Question: I try to create a static function in for get
customer list in the nop database. I want to call this function in an external Console
Application. But class not contains the default constructor.
Please see the constructor code.
'''
#region Ctor
/// <summary>
/// Ctor
/// </summary>
/// <param name="cacheManager">Cache manager</param>
/// <param name="customerRepository">Customer repository</param>
/// <param name="customerRoleRepository">Customer role repository</param>
/// <param name="customerAttributeRepository">Customer attribute repository</param>
/// <param name="encryptionService">Encryption service</param>
/// <param name="newsLetterSubscriptionService">Newsletter subscription service</param>
/// <param name="rewardPointsSettings">Reward points settings</param>
/// <param name="customerSettings">Customer settings</param>
/// <param name="eventPublisher"></param>
public CustomerService(ICacheManager cacheManager,
IRepository<Customer> customerRepository,
IRepository<CustomerRole> customerRoleRepository,
IRepository<CustomerAttribute> customerAttributeRepository,
IEncryptionService encryptionService, INewsLetterSubscriptionService newsLetterSubscriptionService,
RewardPointsSettings rewardPointsSettings, CustomerSettings customerSettings,
IEventPublisher eventPublisher)
{
_cacheManager = cacheManager;
_customerRepository = customerRepository;
_customerRoleRepository = customerRoleRepository;
_customerAttributeRepository = customerAttributeRepository;
_encryptionService = encryptionService;
_newsLetterSubscriptionService = newsLetterSubscriptionService;
_rewardPointsSettings = rewardPointsSettings;
_customerSettings = customerSettings;
_eventPublisher = eventPublisher;
}
#endregion
'''
And Fileds is shows the error when try to call in the static function.
Please see the fields
'''
#region Fields
private readonly IRepository<Customer> _customerRepository;
private readonly IRepository<CustomerRole> _customerRoleRepository;
private readonly IRepository<CustomerAttribute> _customerAttributeRepository;
private readonly IRepository<FileUpload> _fileuploadRepository;
private readonly IEncryptionService _encryptionService;
private readonly ICacheManager _cacheManager;
private readonly INewsLetterSubscriptionService _newsLetterSubscriptionService;
private readonly RewardPointsSettings _rewardPointsSettings;
private readonly CustomerSettings _customerSettings;
private readonly IEventPublisher _eventPublisher;
#endregion
'''
I create a default in CustomerService class.
'''
public CustomerService()
{
}
'''
and create new function in CustomerService
'''
public virtual List<Customer> GetClients()
{
var _cust = _customerRepository.Table;
return _cust.ToList();
}
'''
and call this function in an external console application
'''
private static CustomerService _customerService = new CustomerService();
static void Main(string[] args)
{
List<Customer> cust = _customerService.GetClients();
ThreadStart start = new ThreadStart(ProcessMails);
thread = new Thread(start);
ProcessStatus = 1;
thread.Start();
}
'''
But when i call this function it's shows the null error.

It's not possible to create a function in Nop.Core and call in an external application?
Please help.
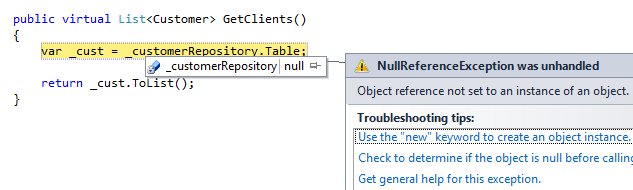
Answer: From class definition, it is not possible. Static methods are for the type, not for the instance, so the member variable can be used in a static method should be static too.